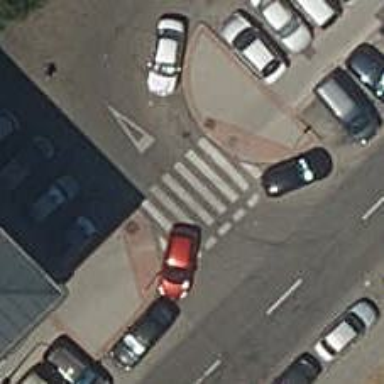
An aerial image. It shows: Footway with asphalt surface and zebra crossing.